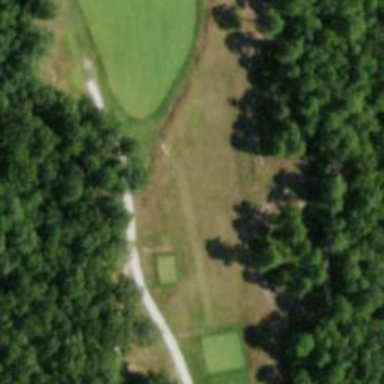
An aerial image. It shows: Service road designated as golf cart path.